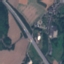
Land use / land cover class: Highway